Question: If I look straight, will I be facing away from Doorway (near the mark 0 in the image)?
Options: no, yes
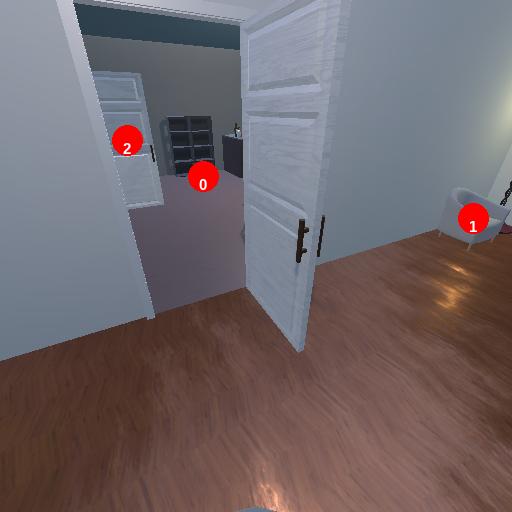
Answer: no